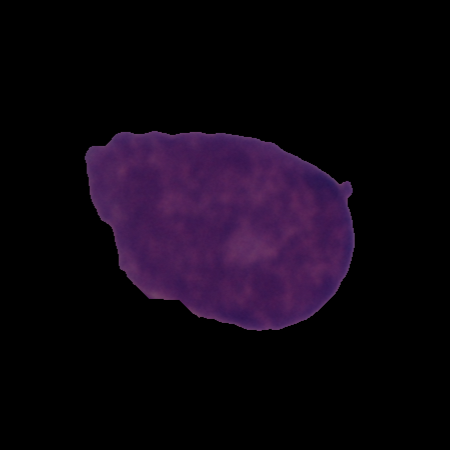
Label: cancer